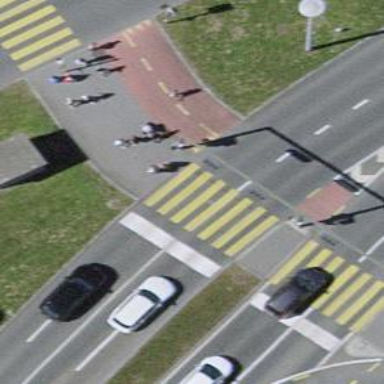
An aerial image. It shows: Kerb barrier.